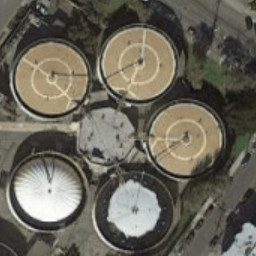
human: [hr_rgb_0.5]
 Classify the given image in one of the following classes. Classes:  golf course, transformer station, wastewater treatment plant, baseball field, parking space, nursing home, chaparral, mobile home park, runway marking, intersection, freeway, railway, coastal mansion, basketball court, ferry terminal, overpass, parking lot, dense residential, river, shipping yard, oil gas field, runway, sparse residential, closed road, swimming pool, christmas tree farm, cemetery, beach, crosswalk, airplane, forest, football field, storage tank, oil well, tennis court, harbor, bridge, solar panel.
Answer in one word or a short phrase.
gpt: storage tank